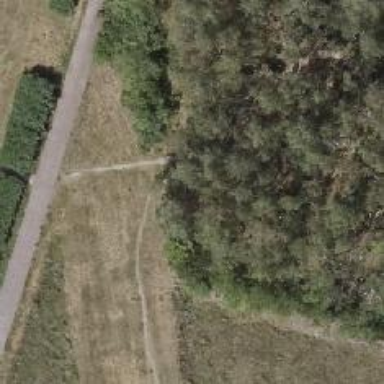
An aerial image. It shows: Path covered in grass.